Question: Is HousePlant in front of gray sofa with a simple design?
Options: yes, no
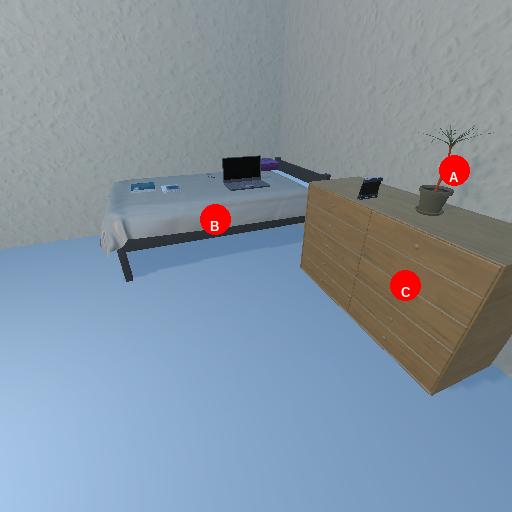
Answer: yes